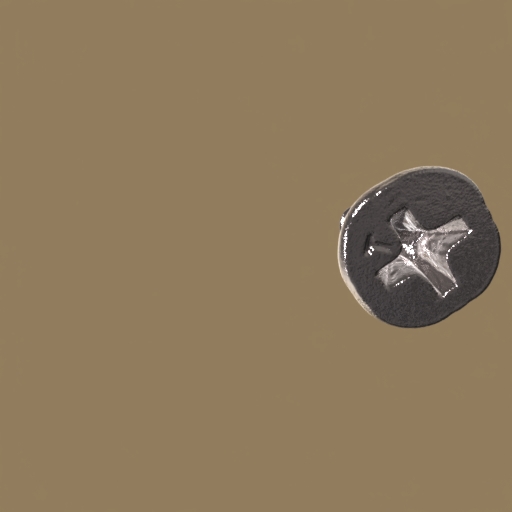
Label: screw